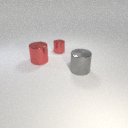
large red metal cylinder behind large gray metal cylinder